Field crop: maize
Growth stage: 2
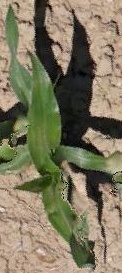
Species: maize